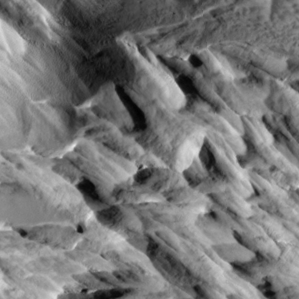
Label: non_frost